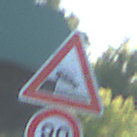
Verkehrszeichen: Ufer
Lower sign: Geschwindigkeit80
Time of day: MorningAfternoon
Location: Outdoor (Nature)
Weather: Clear
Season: NotSpecified
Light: Natural